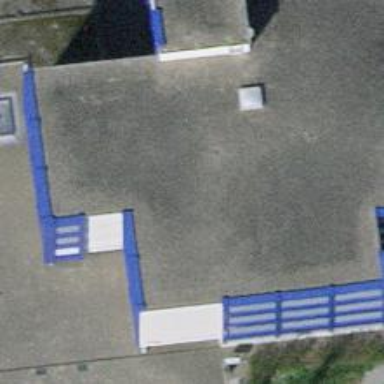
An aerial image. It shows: School building.